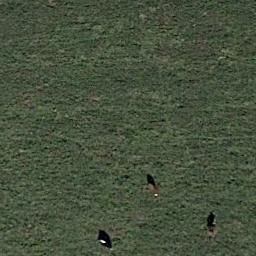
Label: meadow